Question: This bit of css will center a 1 pixel tall bar in its container. I change its width to indicate progress of something loading.
'''
#centered_bar {
display: block;
margin-left: auto;
margin-right: auto;
top: 100px;
height: 1px;
position: relative;
background-color: #FFFFFF;
}
'''
How would I make the left and right edge of this element 'fade' (so, when zoomed in, the edge would look like the bottom line-end in this picture)?

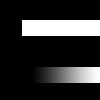
Answer: This would be something similar to a gradient fill and would be subject to some browser compatibility issues so your best best is using a JavaScript library like CSS3Pie, and animate the appropriate property with jQuery or something similar.
I would start here: <URL>
Good luck!